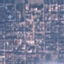
Land use / land cover class: Residential